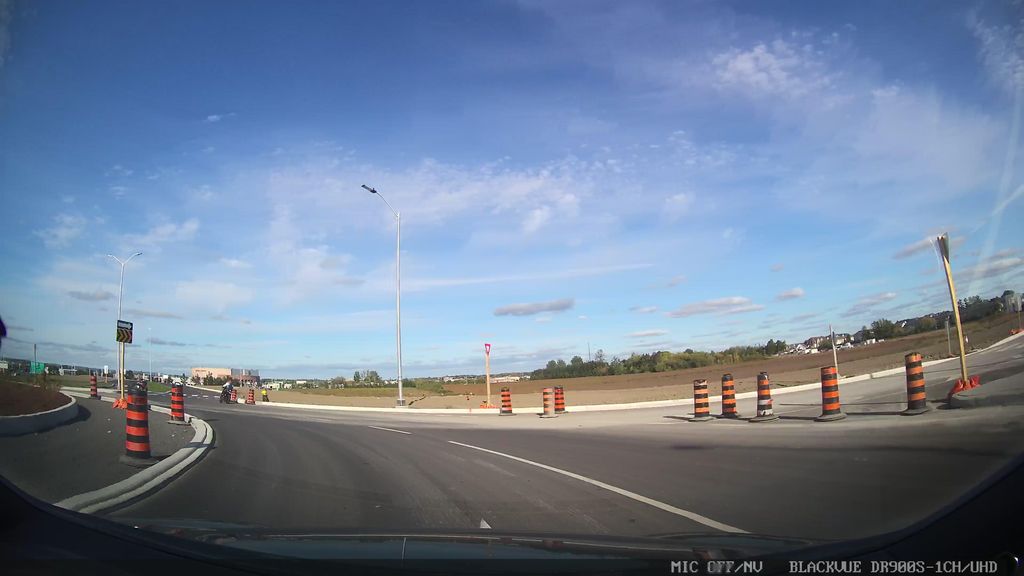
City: ottawa-gatineau